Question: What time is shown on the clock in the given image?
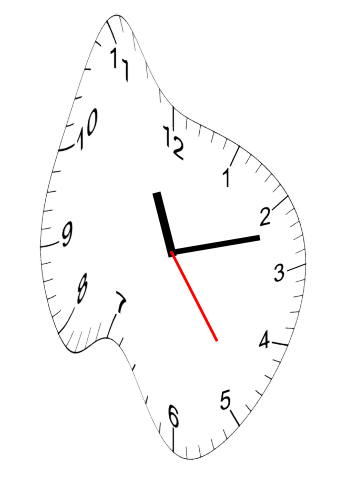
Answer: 11:12:24